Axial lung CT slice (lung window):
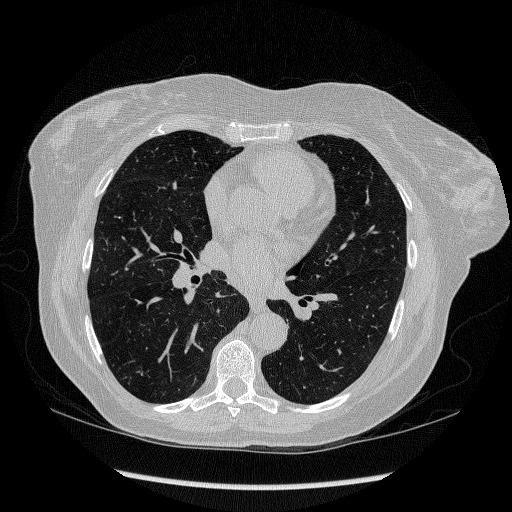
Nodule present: no